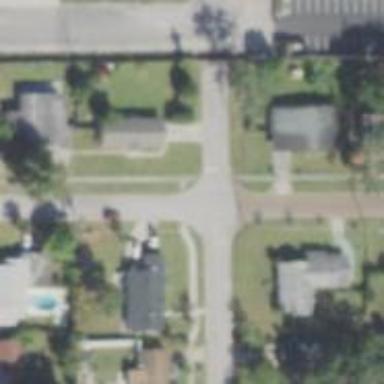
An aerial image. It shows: Residential road with asphalt surface. Sidewalk is present on the left side.